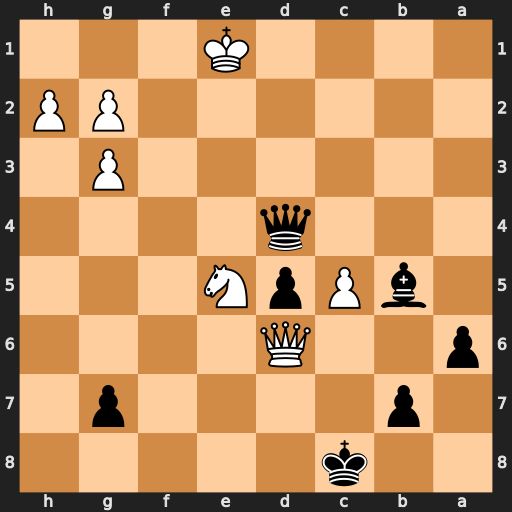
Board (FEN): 2k5/1p4p1/p2Q4/1bPpN3/3q4/6P1/6PP/4K3
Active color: b
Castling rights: -
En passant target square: -
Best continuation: Qe3+ Kd1 Ba4#